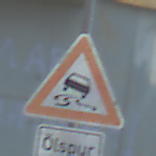
Verkehrszeichen: SchleuderOderRutschgefahr
Zusatzzeichen unten: HinweiseAufGefahrenDurchVerbaleAngabe1
Umgebung: Outdoor, Suburban
Tageszeit: MorningAfternoon
Wetter: Clear
Licht: Natural
Jahreszeit: NotSpecified
Kontrast: HighContrast